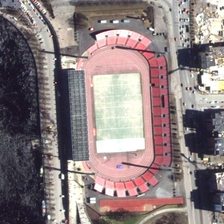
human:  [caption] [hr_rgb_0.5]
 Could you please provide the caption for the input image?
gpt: several buildings and a playground are in two sides of a road with cars .

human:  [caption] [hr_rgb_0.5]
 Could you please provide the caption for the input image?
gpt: several buildings and a playground are in two sides of a road with cars .

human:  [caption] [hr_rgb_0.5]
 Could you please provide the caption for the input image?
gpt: several buildings and a playground are in two sides of a road with cars .

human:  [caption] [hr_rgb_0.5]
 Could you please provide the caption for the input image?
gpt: several buildings and a playground are in two sides of a road with cars .

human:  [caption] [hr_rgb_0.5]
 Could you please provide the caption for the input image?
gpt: several buildings and a playground are in two sides of a road with cars .